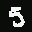
Label: 5